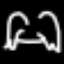
Label: frog